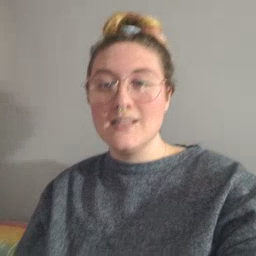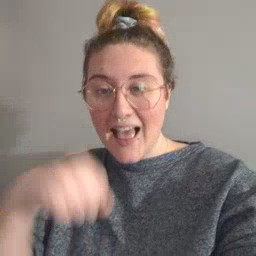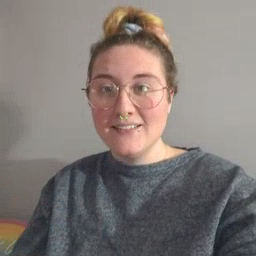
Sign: can